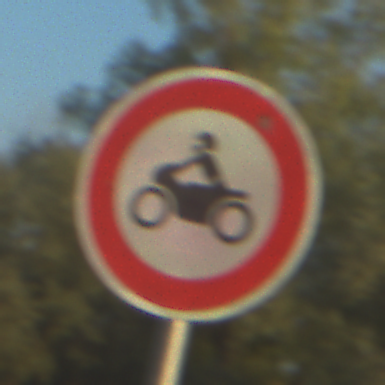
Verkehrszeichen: VerbotKraftraeder
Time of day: SunriseSunset
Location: Outdoor (RoadRail)
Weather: Clear
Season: NotSpecified
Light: Natural